Question: How do I rotate the z-label so the text reads (bottom => top) rather than (top => bottom)?
'''
import matplotlib.pyplot as plt
from mpl_toolkits.mplot3d import Axes3D
fig = plt.figure()
ax = fig.add_subplot(111, projection='3d')
ax.set_zlabel('label text flipped', rotation=90)
ax.azim = 225
plt.show()
'''

I want this to hold no matter what my 'ax.azim' setting is. This seems to be an <URL> but there isn't a work on it. Is there a workaround?
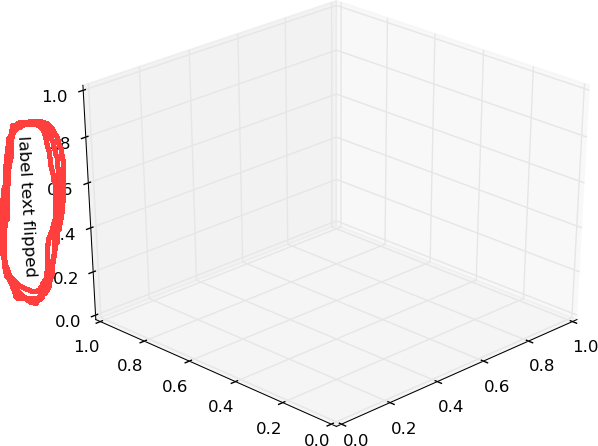
Answer: As a workaround, you could set the direction of the z-label manually by:
'''
ax.zaxis.set_rotate_label(False) # disable automatic rotation
ax.set_zlabel('label text', rotation=90)
'''
Please note that the direction of your z-label also depends on your viewpoint, e.g:
'''
import matplotlib.pyplot as plt
from mpl_toolkits.mplot3d import Axes3D
fg = plt.figure(1); fg.clf()
axx = [fg.add_subplot(4,1,1+i, projection='3d') for i in range(4)]
for ax,azel in zip(axx, [(115,10), (115,-10), (-115,10), (-115,-10)]):
ax.set_title(u"Azim, elev = {}deg, {}deg".format(*azel))
ax.set_zlabel('label text')
ax.azim, ax.elev = azel
fg.canvas.draw()
plt.show()
'''
gives
It is also possible, to adjust the z-label direction of a plot, which is already drawn (but not beforehand). This is the adjusted version to modify the labels:
'''
import matplotlib.pyplot as plt
from mpl_toolkits.mplot3d import Axes3D
fg = plt.figure(1); fg.clf()
axx = [fg.add_subplot(4,1,1+i, projection='3d') for i in range(4)]
for ax,azel in zip(axx, [(115,10), (115,-10), (-115,10), (-115,-10)]):
ax.set_title(u"Azim, elev = {}deg, {}deg".format(*azel))
ax.set_zlabel('label text')
ax.azim, ax.elev = azel
fg.canvas.draw() # the angles of the text are calculated here
# Read drawn z-label rotations and switch them if needed
for ax in axx:
ax.zaxis.set_rotate_label(False)
a = ax.zaxis.label.get_rotation()
if a<180:
a += 180
ax.zaxis.label.set_rotation(a)
a = ax.zaxis.label.get_rotation() # put the actual angle in the z-label
ax.set_zlabel(u'z-rot = {:.1f}deg'.format(a))
fg.canvas.draw()
plt.show()
'''